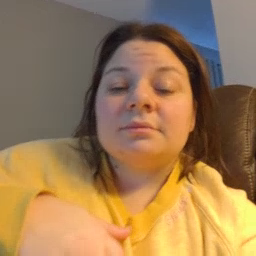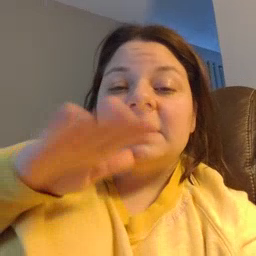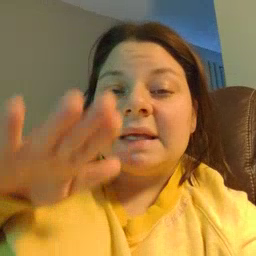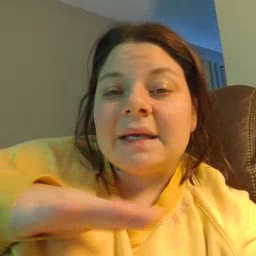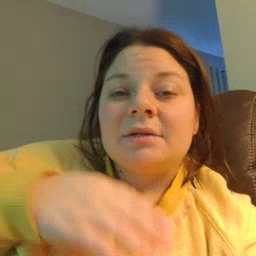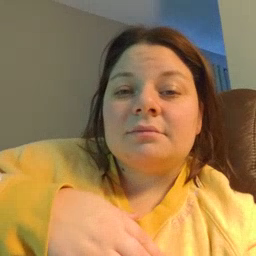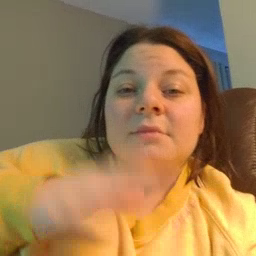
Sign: clean